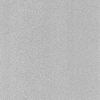
Atmospheric dust classification: dusty